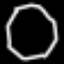
Label: octagon